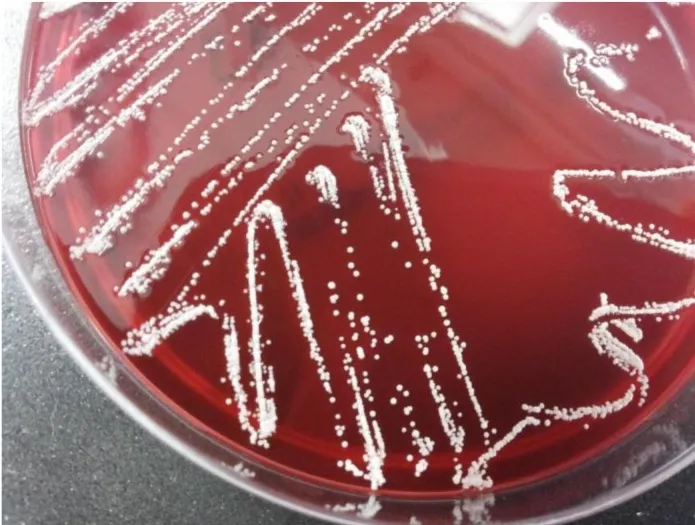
Whitish chalky colonies of N. paucivorans yielded on blood agar.
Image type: pathology (gram)